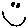
Label: smiley face